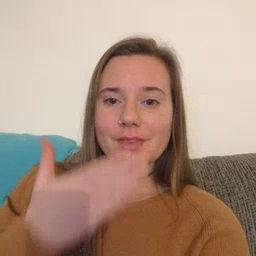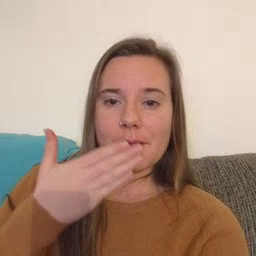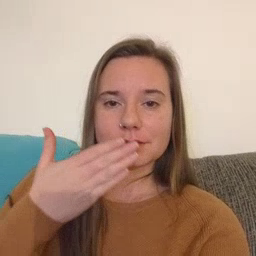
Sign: napkin